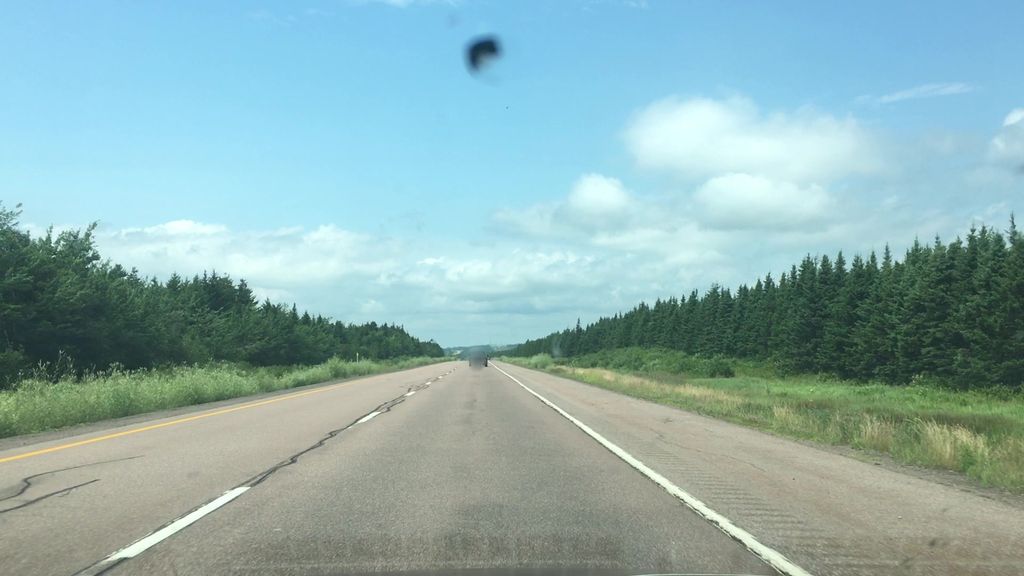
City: charlottetown